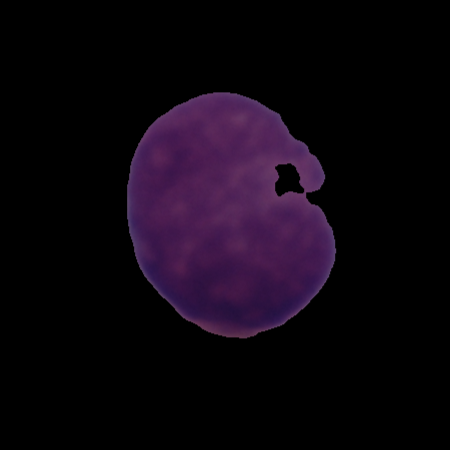
Label: cancer